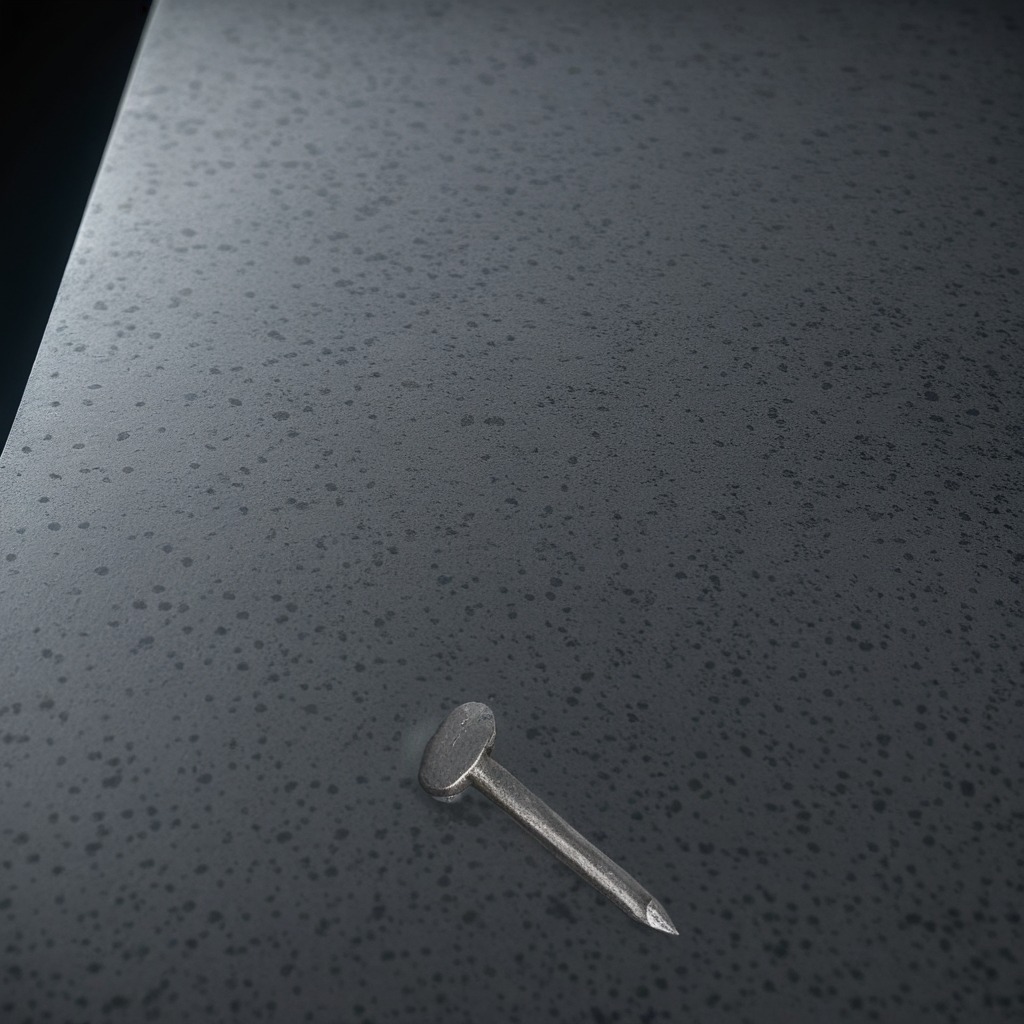
A nail is lying on a clean granite table inside a workshop at night.